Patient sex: M
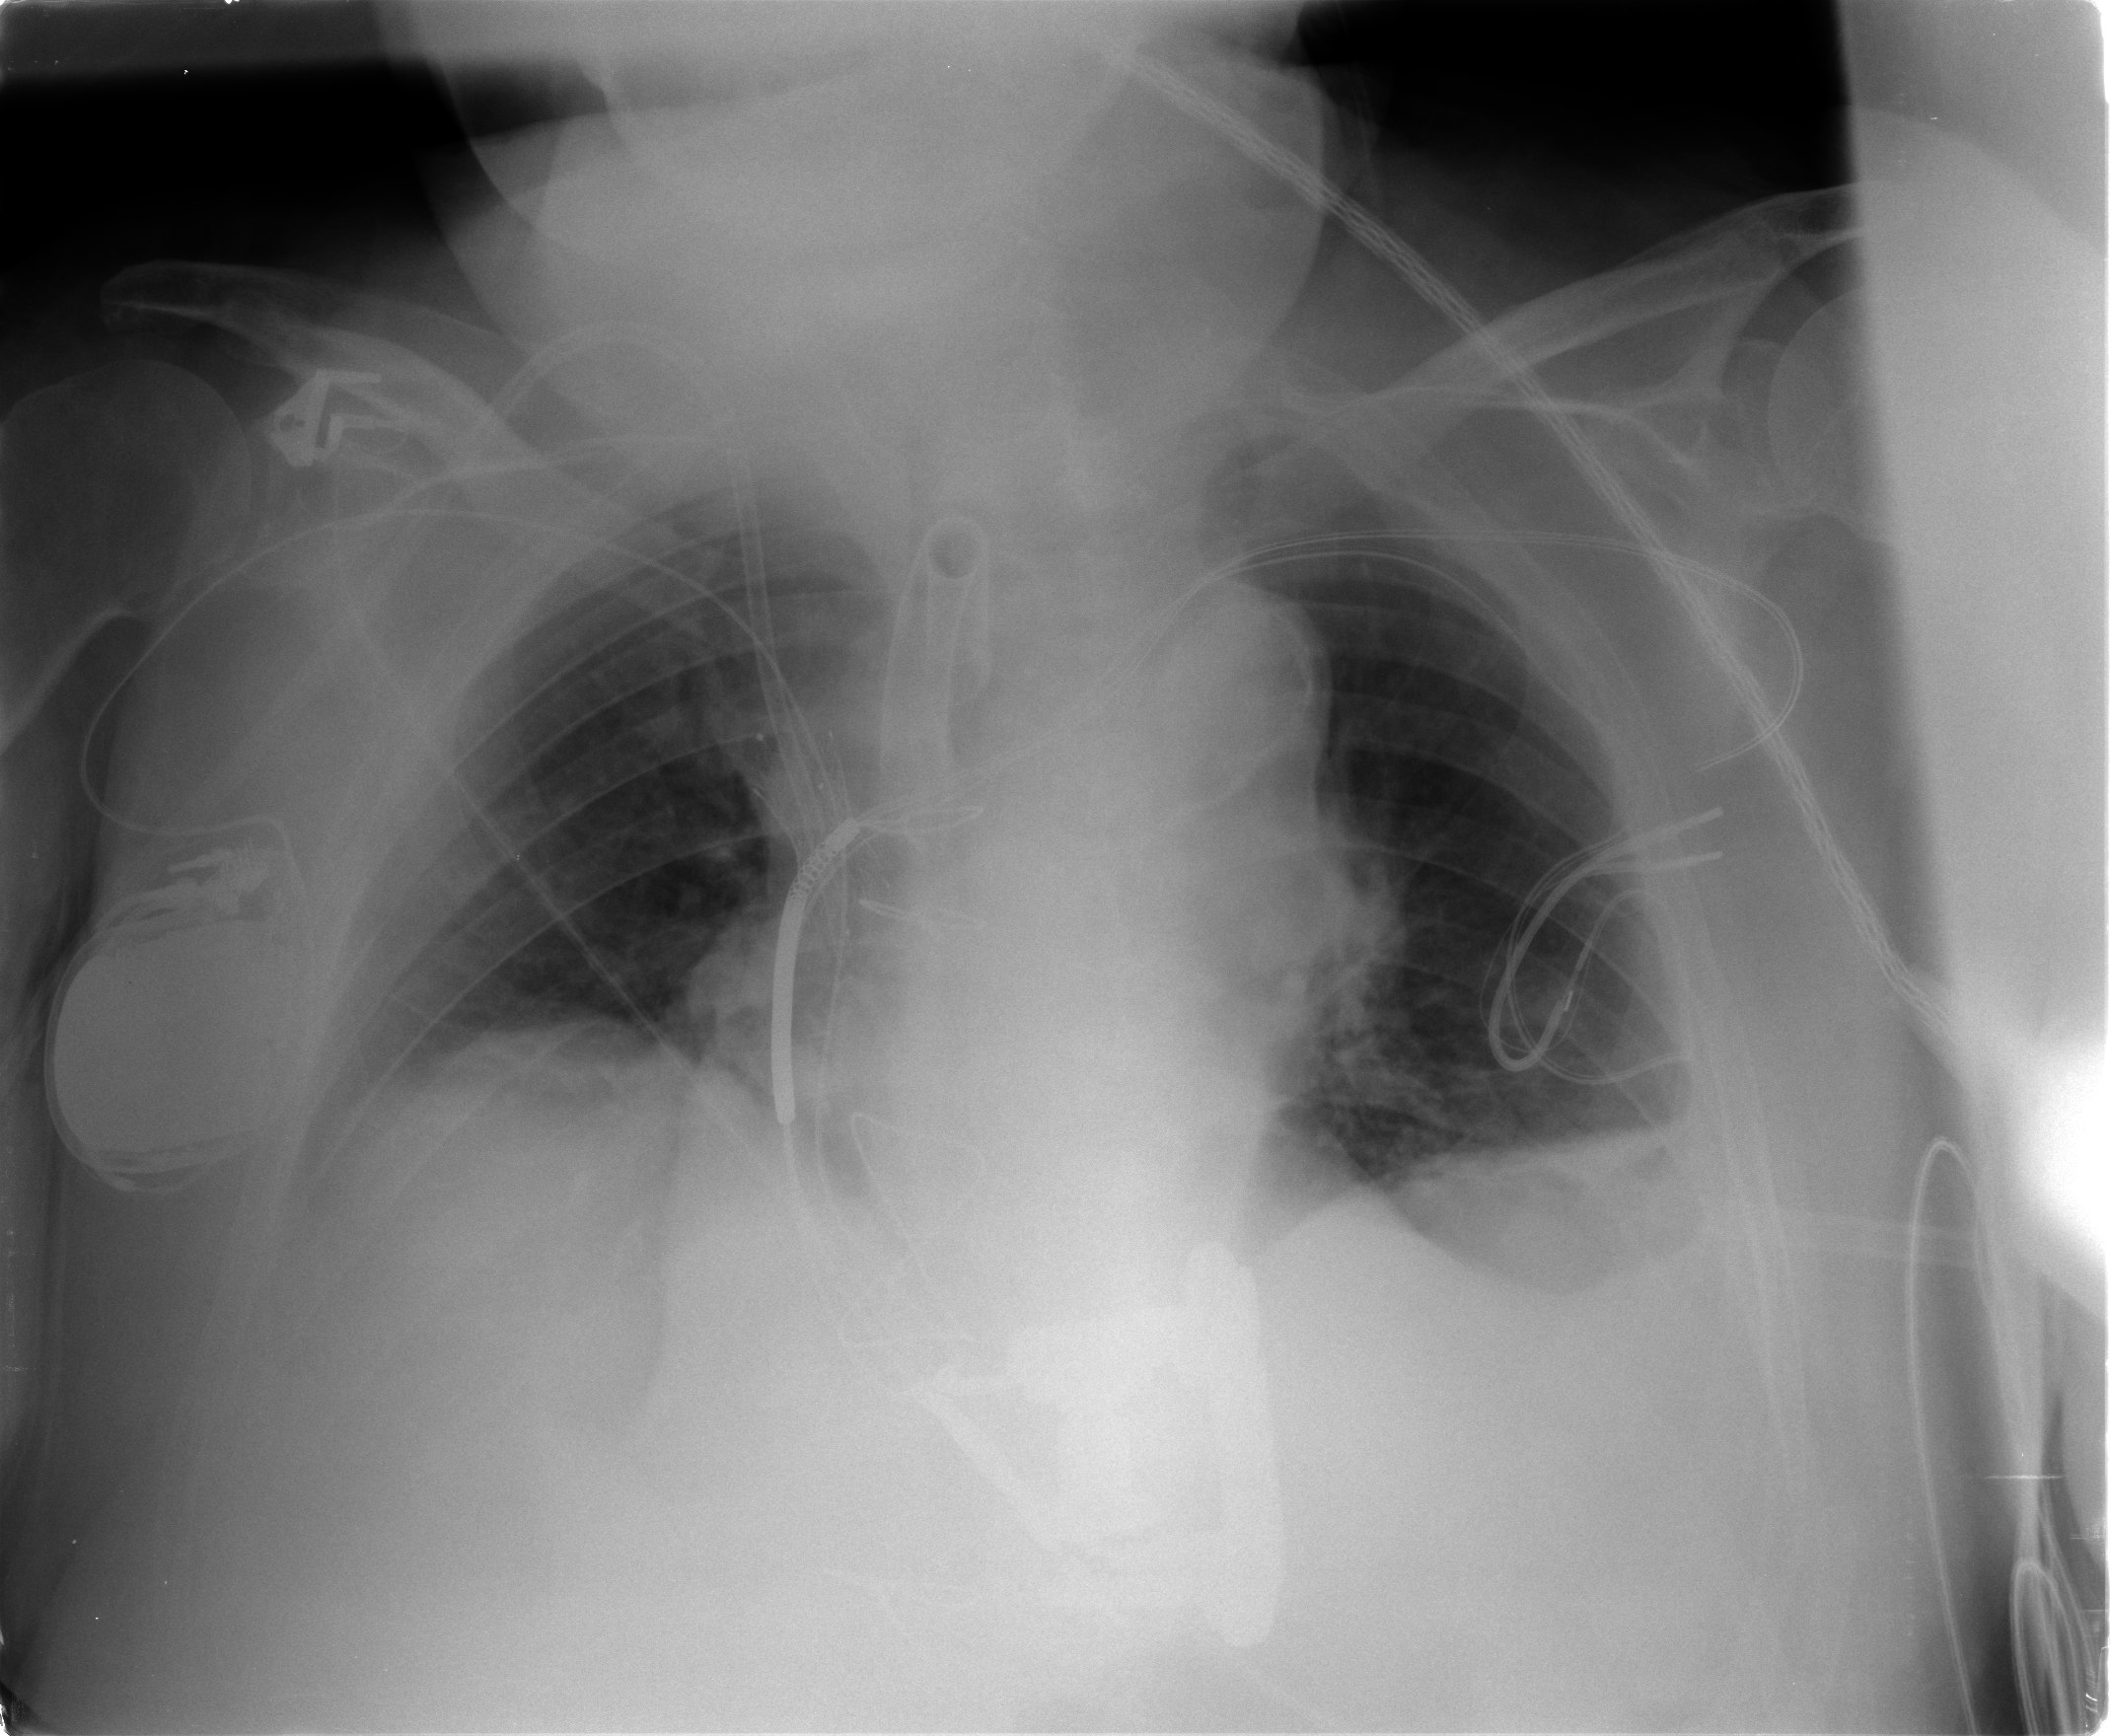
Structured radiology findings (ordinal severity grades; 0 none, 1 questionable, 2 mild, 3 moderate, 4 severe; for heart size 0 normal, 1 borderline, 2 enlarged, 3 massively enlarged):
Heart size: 0
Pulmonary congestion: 1
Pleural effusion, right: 2
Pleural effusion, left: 2
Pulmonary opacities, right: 0
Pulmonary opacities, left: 0
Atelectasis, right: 2
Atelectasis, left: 2